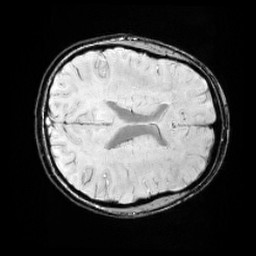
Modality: SWI
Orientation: axial
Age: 13
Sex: female
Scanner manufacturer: siemens
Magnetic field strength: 3 T
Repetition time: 0.027 s
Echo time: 0.02 s